Question: I am using Doxygen for generating documentation for my project, which generates docsets that work almost perfectly with <URL>.
What I want to know is how to set the search keyword in dash; the default is "unknown:"

What do I need to change so that it reads something other than "unknown:". Can I change this in Doxygen?
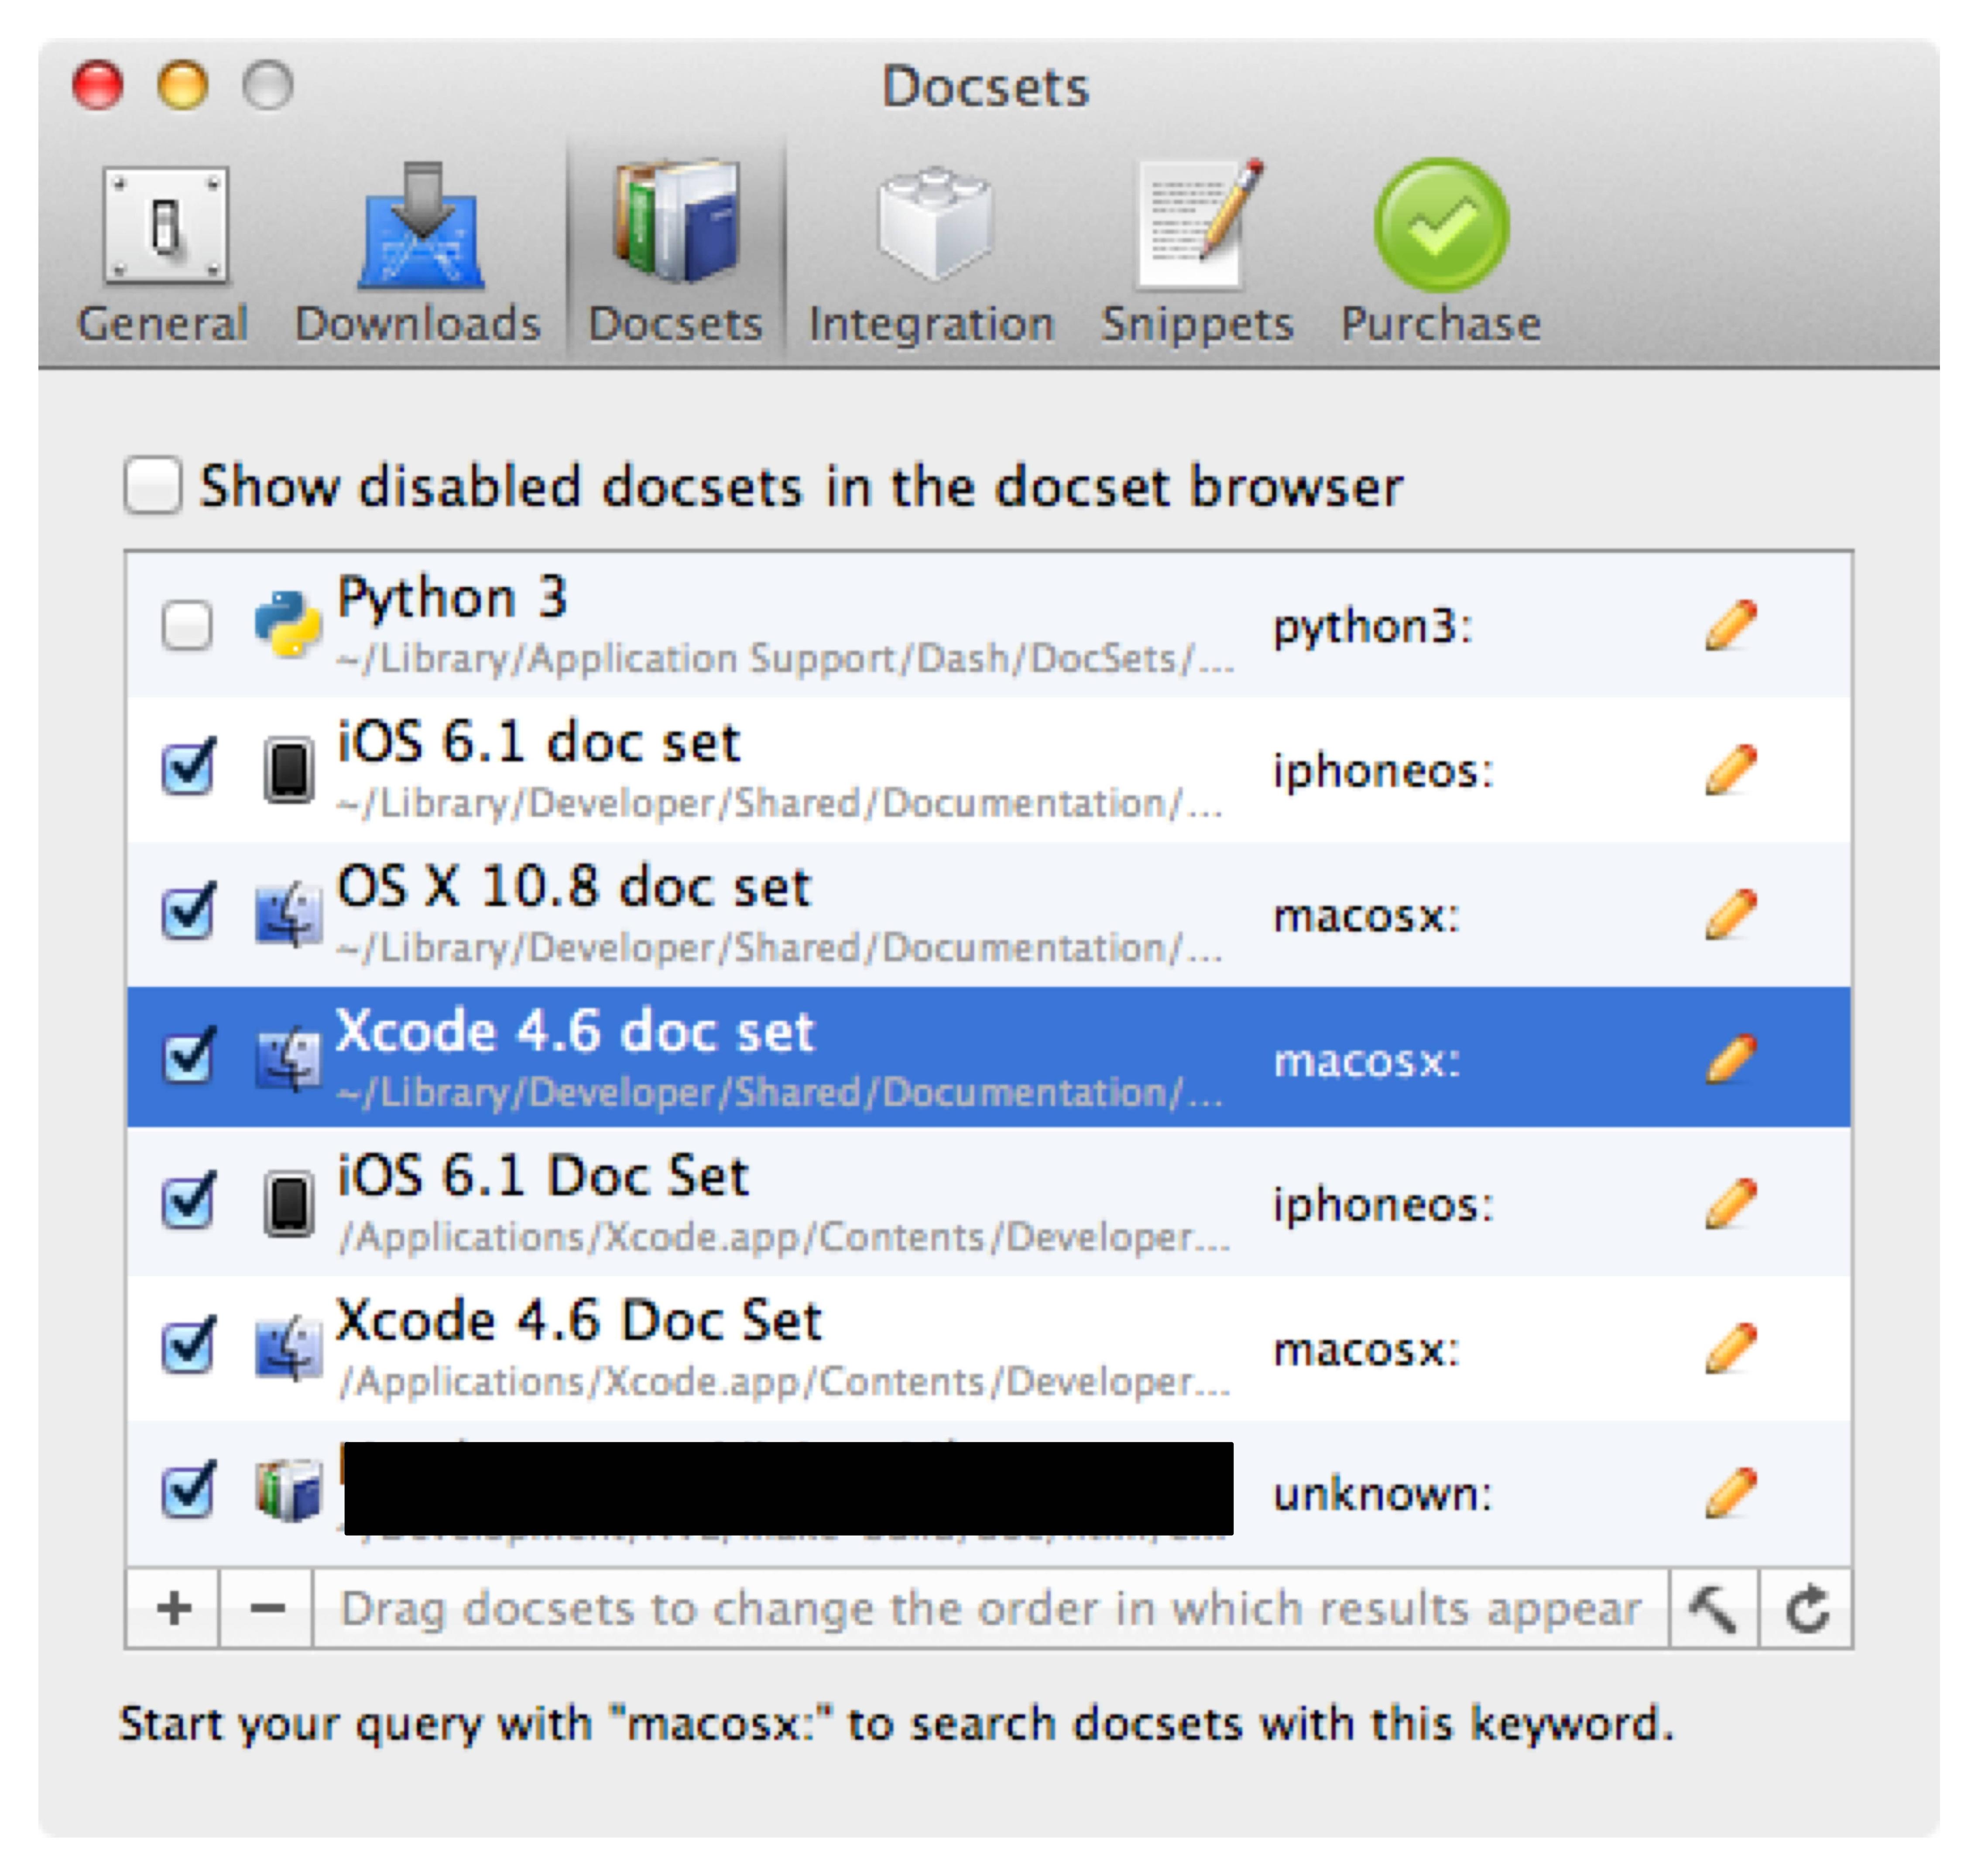
Answer: I'm Dash's developer. Dash uses the DocSetPlatformFamily key in the Info.plist file inside the docset to determine the default keyword. Unfortunately, Doxygen has no option as far as I'm aware to set this value. I will contact the Doxygen team and ask them to add this option. Feel free to do the same.
For now, my best recommendation would be to write a post-generation script that would add the required key in the Info.plist file (it's just a text file).
For example, this should work:
'''
perl -pi -w -e "s/<\/dict>/<key>DocSetPlatformFamily<\/key><string>__DESIRED KEYWORD__<\/string><key>DashDocSetFamily<\/key><string>doxy<\/string><\/dict>/s" Info.plist
'''
Note: I've also added a "DashDocSetFamily" entry with a value of "doxy". This will cause Dash to handle the docset as a Doxygen-generated one and display the filterable table of contents.
In case you haven't found them already, here are some recommended settings for generating a Doxygen docset for use in Dash:
'''
SEARCHENGINE = NO
DISABLE_INDEX = YES
GENERATE_TREEVIEW = NO
'''